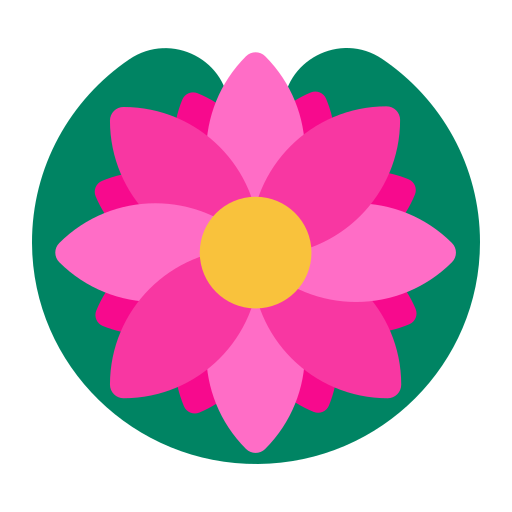
lotus flat